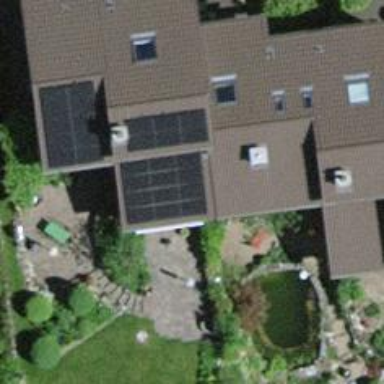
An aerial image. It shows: Solar power generator.